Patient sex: M
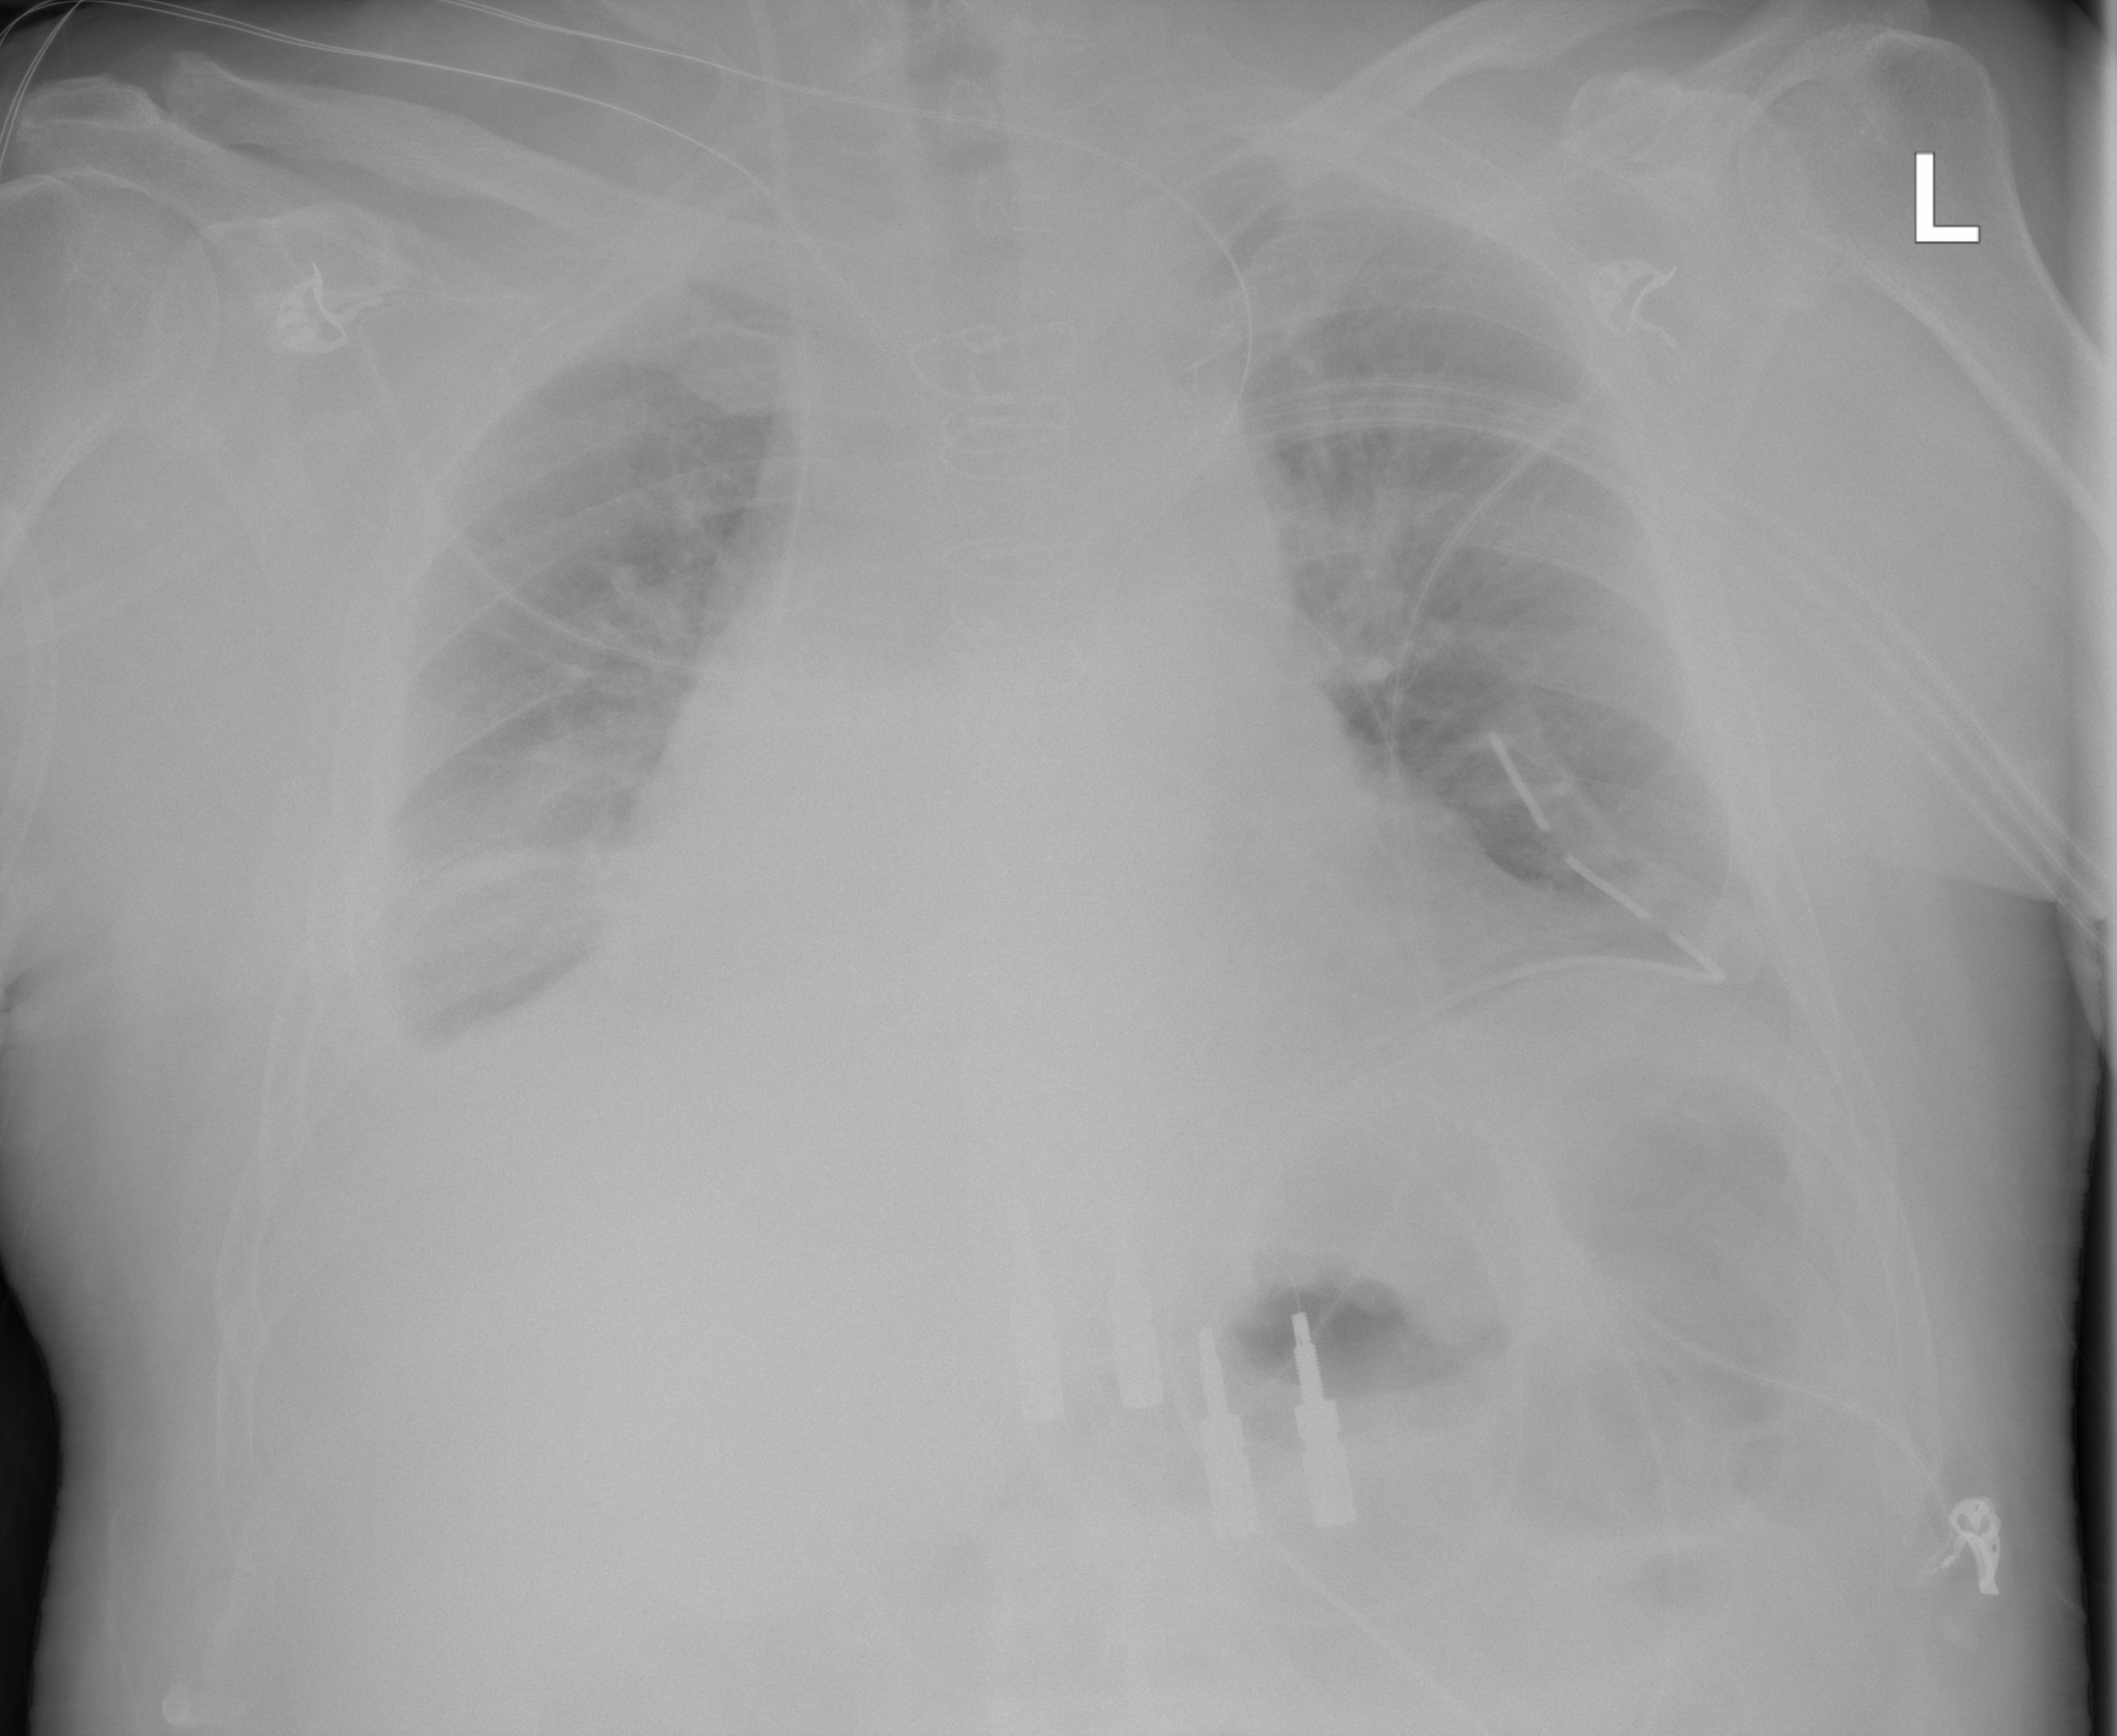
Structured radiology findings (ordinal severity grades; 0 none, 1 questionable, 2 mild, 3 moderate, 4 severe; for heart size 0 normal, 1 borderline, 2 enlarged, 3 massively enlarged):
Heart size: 2
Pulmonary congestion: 2
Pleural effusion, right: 2
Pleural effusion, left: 0
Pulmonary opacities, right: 0
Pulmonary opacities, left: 0
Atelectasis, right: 2
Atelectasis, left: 2